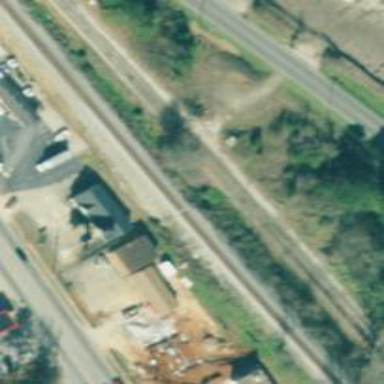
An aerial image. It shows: Rail spur service.